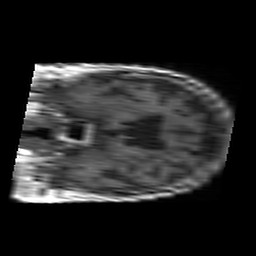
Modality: T1w
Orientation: coronal
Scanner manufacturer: philips
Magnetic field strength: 1.5 T
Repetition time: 0.375 s
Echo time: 0.011 s